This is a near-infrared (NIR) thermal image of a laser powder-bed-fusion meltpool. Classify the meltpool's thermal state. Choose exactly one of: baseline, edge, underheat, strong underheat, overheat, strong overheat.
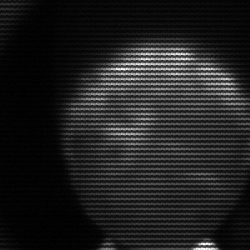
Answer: edge